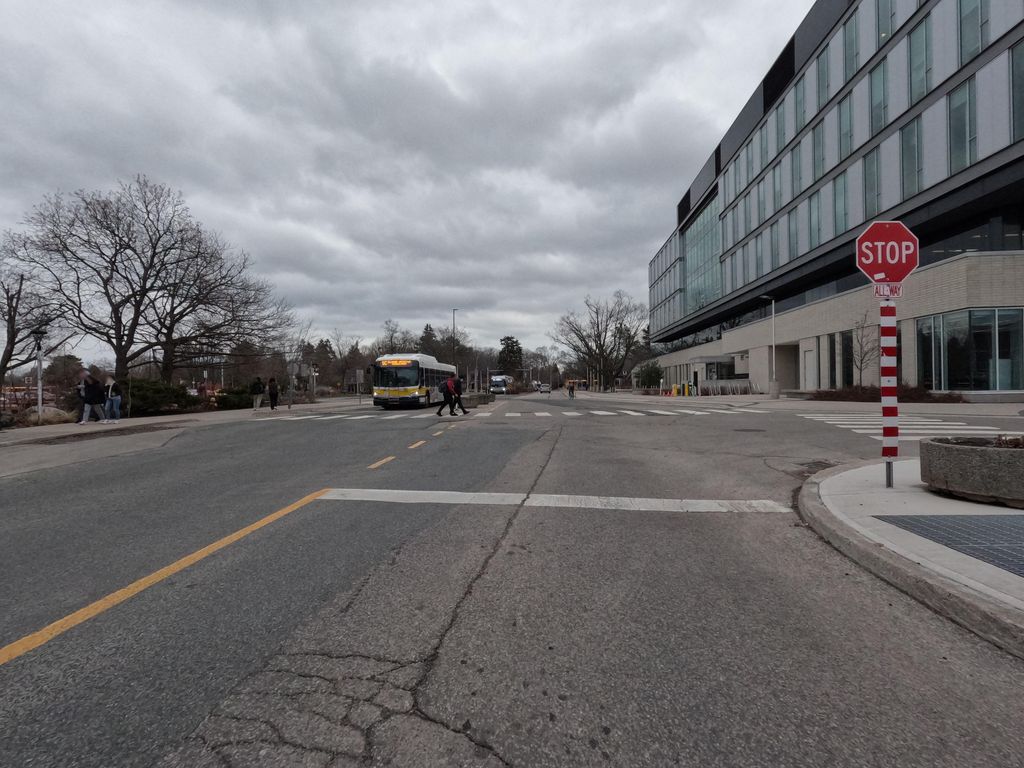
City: hamilton